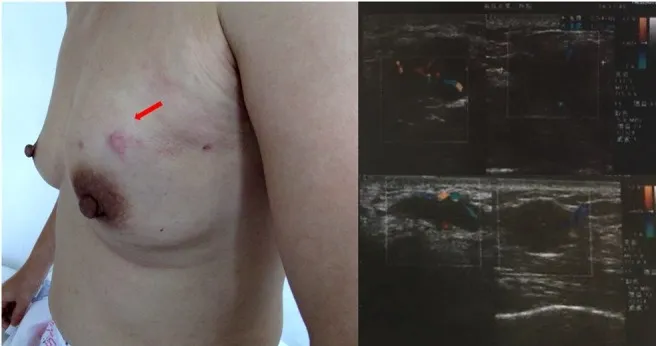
Initial clinical manifestation of the patient. A red nodule located in the left upper side of left breast and several palpable lymph nodes in the homolateral axillary fossa region. Diagnostic ultrasound demonstrates hypoechoic mass and suspicious left axillary lymph nodes at initial presentation (pre-biopsy).
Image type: radiology (x_ray)